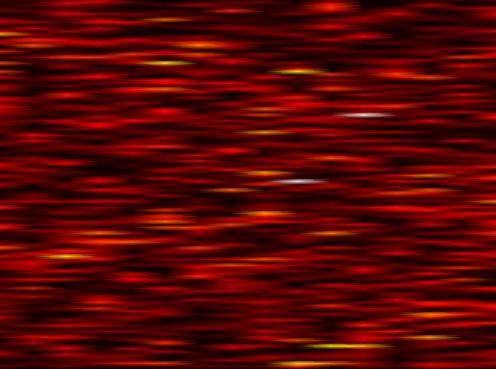
Label: WOLA